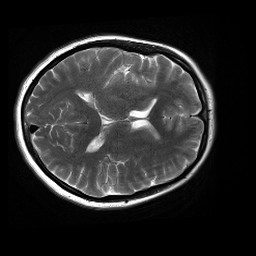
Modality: T2w
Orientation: axial
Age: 22
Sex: female
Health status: healthy
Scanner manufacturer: siemens
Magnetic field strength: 3 T
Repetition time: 4.01 s
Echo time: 0.116 s